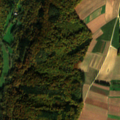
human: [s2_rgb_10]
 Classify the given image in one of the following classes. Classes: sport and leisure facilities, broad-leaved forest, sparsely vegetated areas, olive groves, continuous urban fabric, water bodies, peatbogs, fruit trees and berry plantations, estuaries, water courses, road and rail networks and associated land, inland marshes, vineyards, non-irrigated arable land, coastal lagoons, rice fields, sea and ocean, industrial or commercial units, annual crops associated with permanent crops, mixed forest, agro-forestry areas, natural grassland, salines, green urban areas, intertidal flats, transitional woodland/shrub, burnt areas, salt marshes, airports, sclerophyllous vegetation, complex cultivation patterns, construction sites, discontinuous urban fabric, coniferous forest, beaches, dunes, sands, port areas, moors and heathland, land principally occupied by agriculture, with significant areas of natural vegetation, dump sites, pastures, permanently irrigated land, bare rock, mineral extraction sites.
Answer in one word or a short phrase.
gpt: non-irrigated arable land, broad-leaved forest